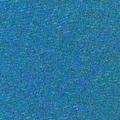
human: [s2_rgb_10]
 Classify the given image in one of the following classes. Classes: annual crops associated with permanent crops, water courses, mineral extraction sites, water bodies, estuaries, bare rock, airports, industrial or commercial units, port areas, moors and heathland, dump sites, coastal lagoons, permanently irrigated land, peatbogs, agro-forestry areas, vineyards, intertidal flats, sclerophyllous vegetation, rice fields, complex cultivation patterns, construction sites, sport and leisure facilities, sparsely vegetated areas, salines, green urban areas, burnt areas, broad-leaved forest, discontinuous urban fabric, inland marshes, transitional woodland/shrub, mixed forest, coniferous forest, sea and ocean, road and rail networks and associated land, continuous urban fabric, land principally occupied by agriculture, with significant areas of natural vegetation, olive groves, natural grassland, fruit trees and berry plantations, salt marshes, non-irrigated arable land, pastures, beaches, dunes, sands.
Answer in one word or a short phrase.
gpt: sea and ocean